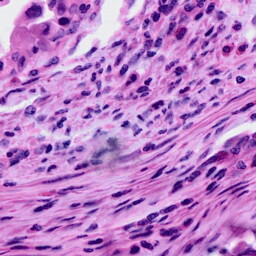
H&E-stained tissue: Cervix